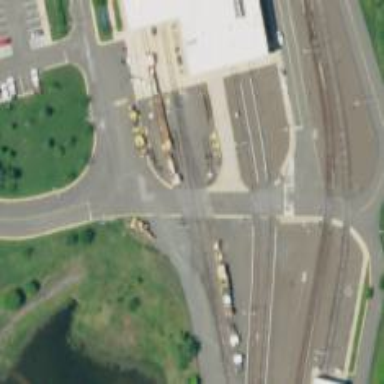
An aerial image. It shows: Electrified rail in service yard.